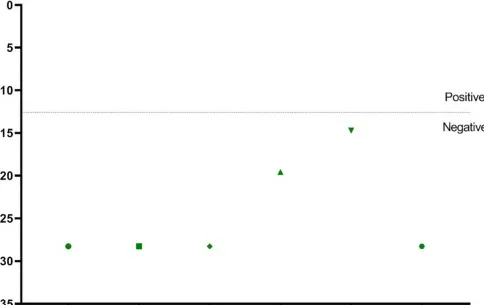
RT-qPCR rhabdomyosarcoma mRNA marker-panel results at diagnosis (Y-axis, normalized mRNA expression noted as Ctmarker - CtGUSB; green BM infiltration). Dashed line indicates separation of positivity.
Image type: chart (chart)